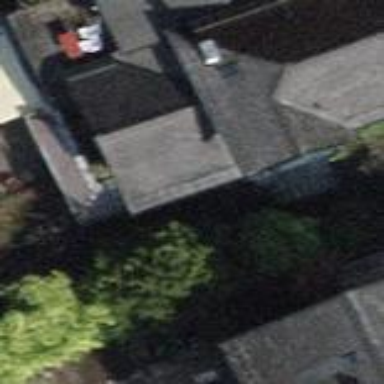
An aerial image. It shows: Building with gabled roof.